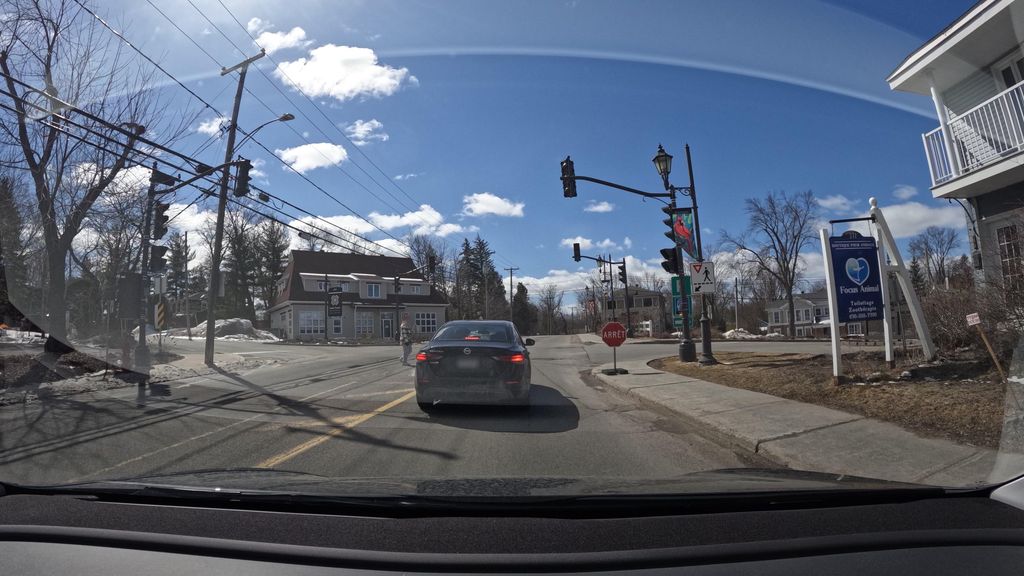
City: montreal